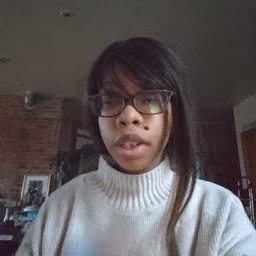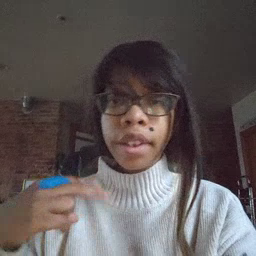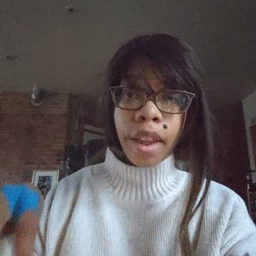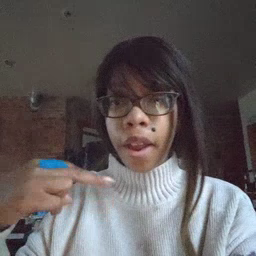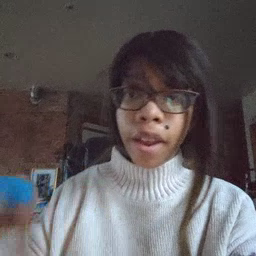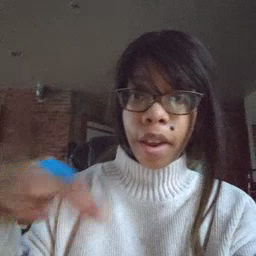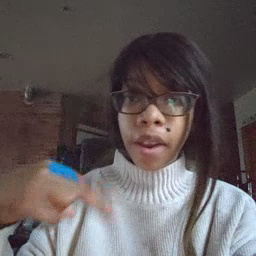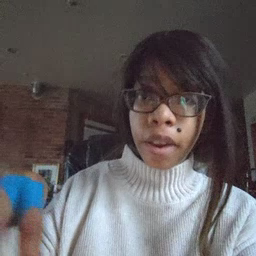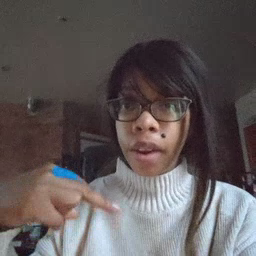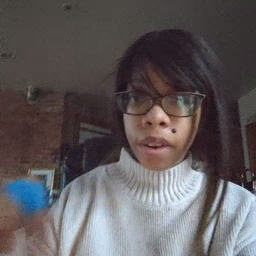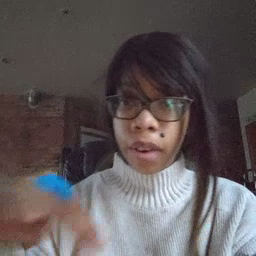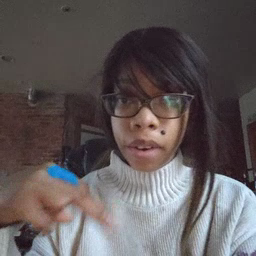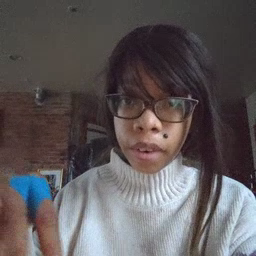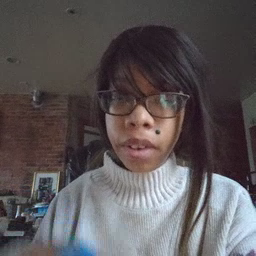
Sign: dance